Question: I have an app that Embeds a Yammer feed using the Yammer "embedFeed" API. The app is hosted under SSL (via HTTPS).
On PC's running IE9 it's causing IE to display a dialog box that says:

The code that displays the Yammer Embed is very straight forward as shown below.
'''
<!-- This is included in the <HEAD> tag -->
<script type="text/javascript" src="https://c64.assets-yammer.com/assets/platform_embed.js"></script>
<!-- This is included at the bottom of the page -->
<script>
yam.connect.embedFeed({
container: '#YammerContent',
network: 'domain.com'
});
</script>
'''
Everything works fine in Firefox, Chrome and IE11 on other PCs.
I think this issue is related to the IE9 Security settings within Internet Options. However, I have yet to figure out what setting may be the issue.
I have the following questions regarding fixing this issue:
1. Could this be a bug in Yammer Embed script related to embedding within an SSL/HTTPS site?
2. Is there something in the configuration of the site and/or HTML that could fix this?
3. Is there an Internet Options Security setting that could be set to easily fix this?
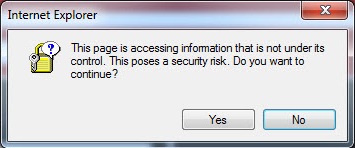
Answer: This is a CORS (Cross Origin Resource Sharing) issue in IE9. Please be sure that all the URLs that need to be added in trusted sites are there, for reference <URL>.
Here's a snippet of the Yammer portion of the guidance:
'''
*.assets-yammer.com
ajax.googleapis.com^
*.cloudfront.net^
*.crocodoc.com^
*.yammer.com
*.yammerusercontent.com
^These URLs are for third party services used by Yammer to provide the ability of viewing documents, videos and images uploaded by your users into Yammer. These URLs are not required to be on the allow list if your organization is administratively disabling the ability of uploading files into Yammer
'''